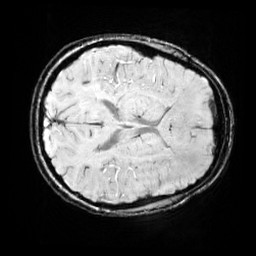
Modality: SWI
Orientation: axial
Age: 13
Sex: male
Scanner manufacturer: siemens
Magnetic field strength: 3 T
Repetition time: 0.027 s
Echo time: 0.02 s